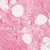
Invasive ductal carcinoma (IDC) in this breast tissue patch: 0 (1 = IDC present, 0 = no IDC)